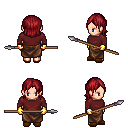
a pixel art fantasy rpg character, female body template, human, light skin, maroon long-sleeve shirt, robe skirt, brunette long bangs hairstyle, gold gloves, brown slippers, spear, four views (front, back, left, right), 2x2 character sprite sheet, small pixel art, hard edges, no anti-aliasing